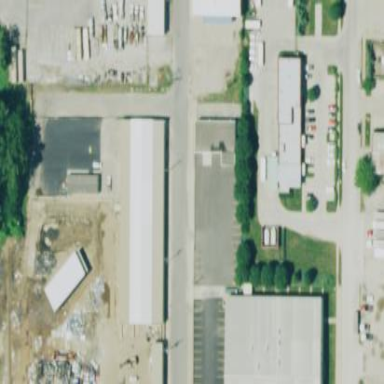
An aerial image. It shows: Industrial area.